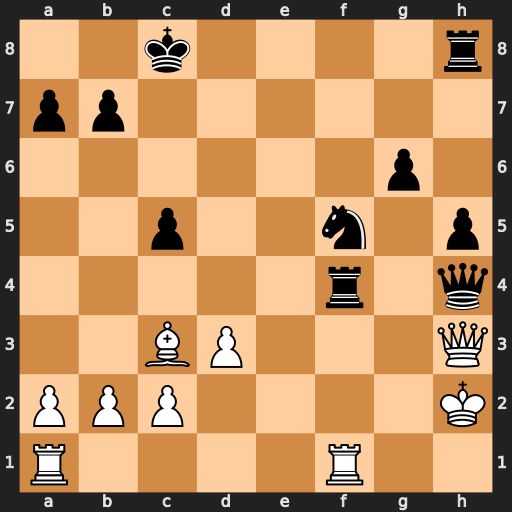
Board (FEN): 2k4r/pp6/6p1/2p2n1p/5r1q/2BP3Q/PPP4K/R4R2
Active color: w
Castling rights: -
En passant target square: -
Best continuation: Bxh8 Qxh3+ Kxh3